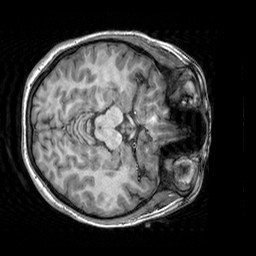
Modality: T1w
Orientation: axial
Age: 18
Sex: female
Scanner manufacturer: siemens
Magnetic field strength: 3 T
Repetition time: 2.3 s
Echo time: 0.00303 s